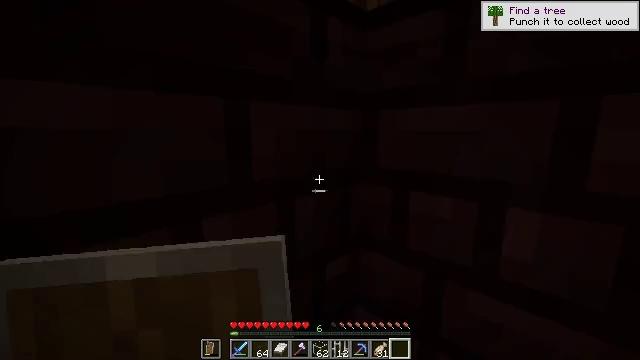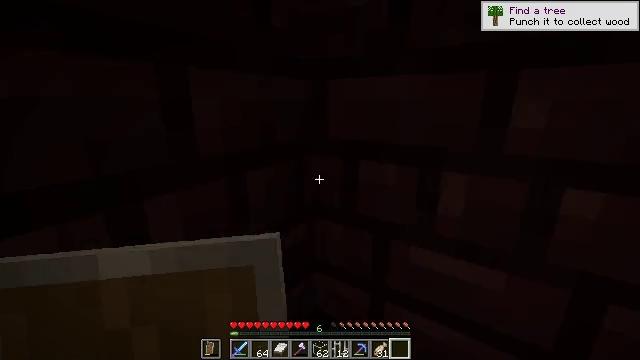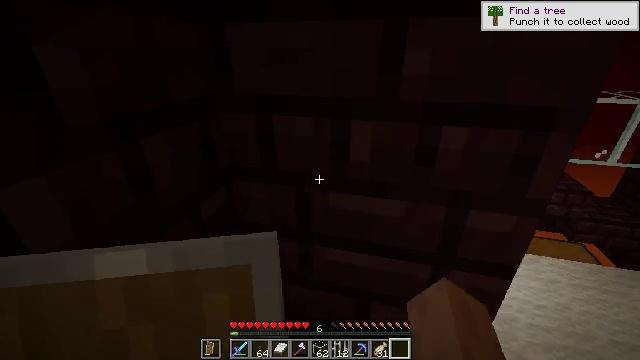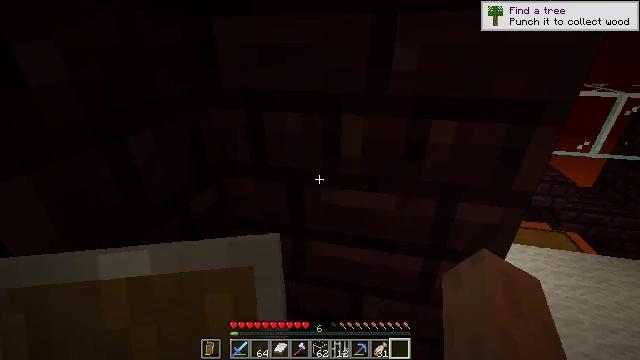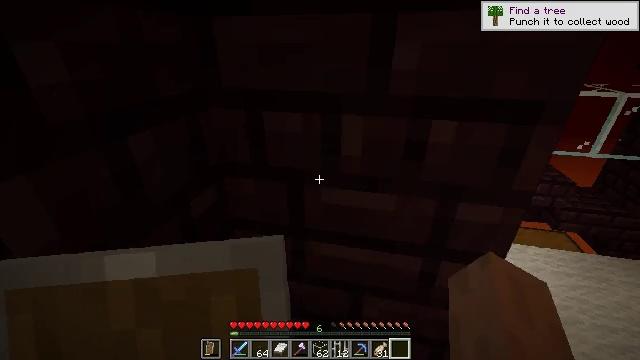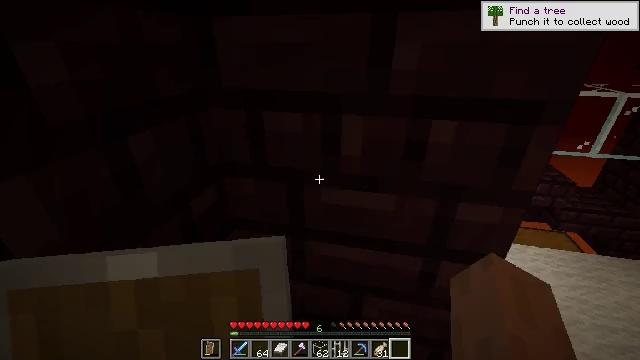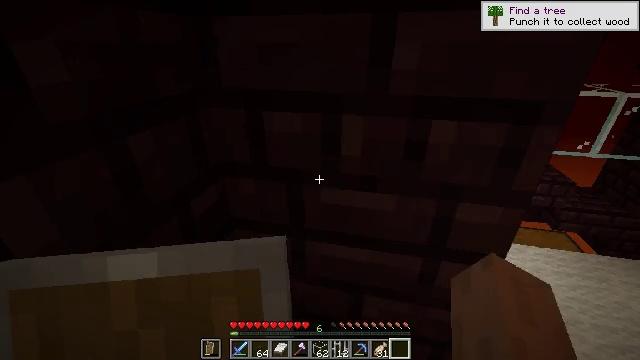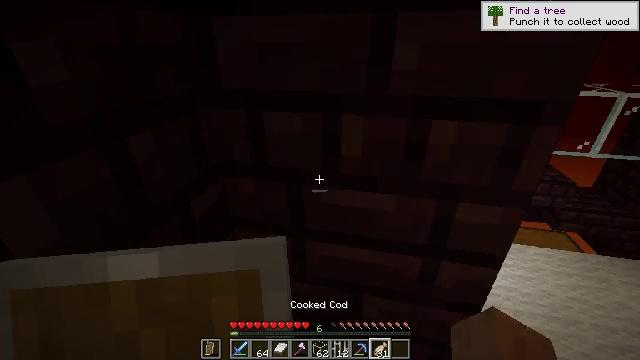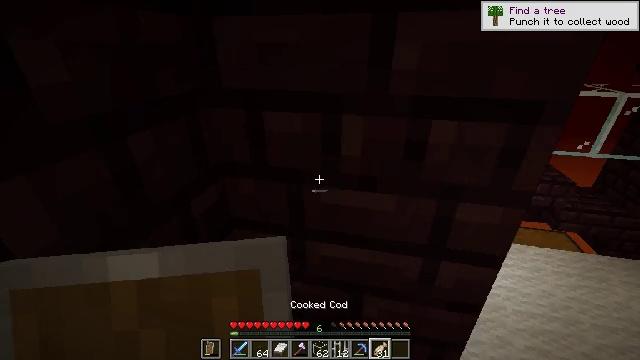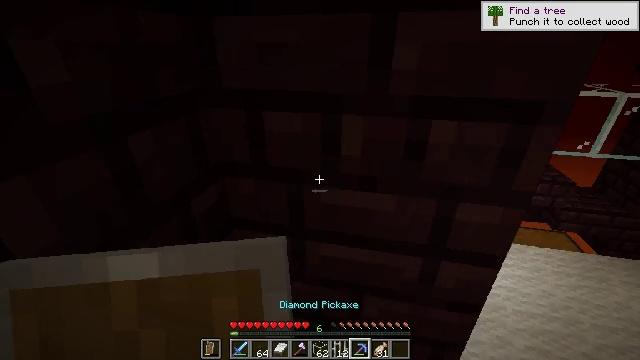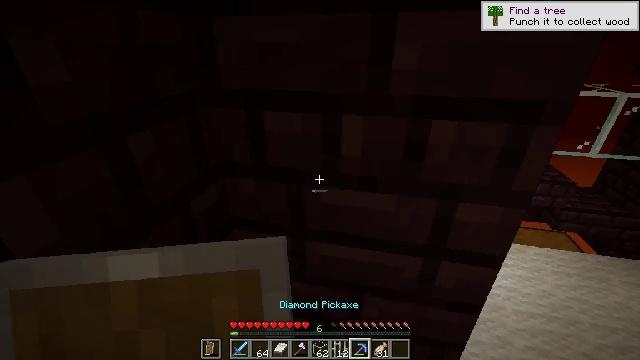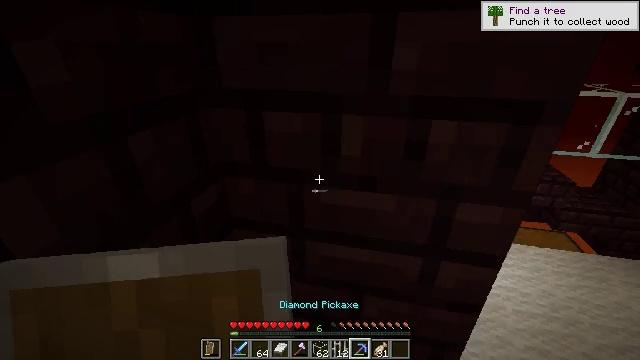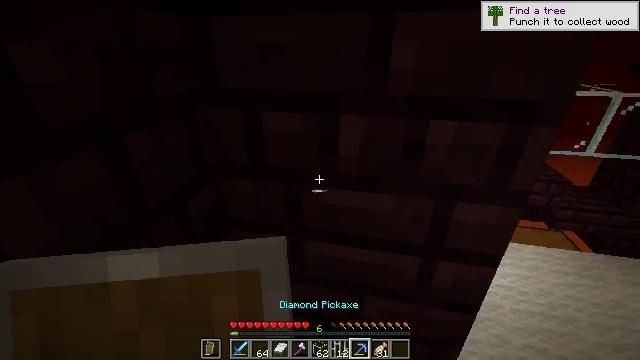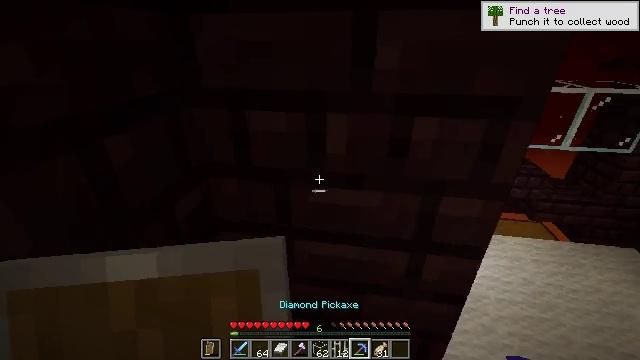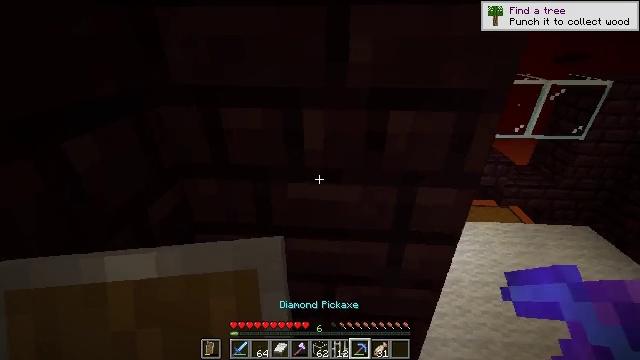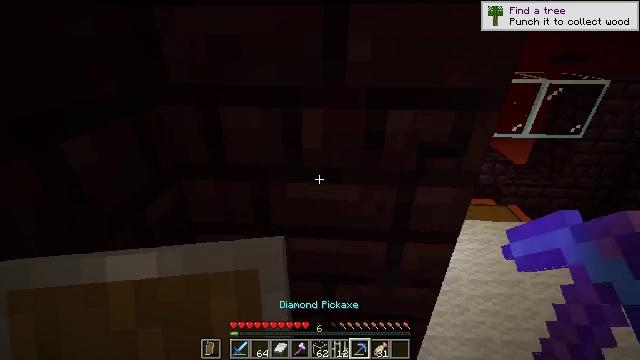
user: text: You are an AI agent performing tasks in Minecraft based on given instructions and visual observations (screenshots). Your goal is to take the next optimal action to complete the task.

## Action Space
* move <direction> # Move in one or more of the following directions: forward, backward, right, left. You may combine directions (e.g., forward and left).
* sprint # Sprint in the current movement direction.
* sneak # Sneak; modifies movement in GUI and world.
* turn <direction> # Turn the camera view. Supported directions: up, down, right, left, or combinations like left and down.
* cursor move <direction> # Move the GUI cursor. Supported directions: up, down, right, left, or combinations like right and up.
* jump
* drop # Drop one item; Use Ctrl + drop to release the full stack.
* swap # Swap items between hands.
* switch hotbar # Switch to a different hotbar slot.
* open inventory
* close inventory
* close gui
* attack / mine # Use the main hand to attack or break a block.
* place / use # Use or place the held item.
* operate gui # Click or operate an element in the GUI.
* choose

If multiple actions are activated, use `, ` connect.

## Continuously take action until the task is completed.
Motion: motion action
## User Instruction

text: Collect nether bricks for building.
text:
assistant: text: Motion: turn right and down
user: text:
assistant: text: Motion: turn right and down
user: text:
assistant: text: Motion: turn right and down
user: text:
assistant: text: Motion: no_op
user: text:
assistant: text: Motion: no_op
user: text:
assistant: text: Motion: no_op
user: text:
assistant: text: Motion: no_op
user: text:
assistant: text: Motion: no_op
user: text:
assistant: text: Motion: no_op
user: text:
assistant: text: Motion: no_op
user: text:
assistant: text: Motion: no_op
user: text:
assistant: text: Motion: no_op
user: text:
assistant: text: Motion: turn right
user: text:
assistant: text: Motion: turn right
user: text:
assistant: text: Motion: attack / mine
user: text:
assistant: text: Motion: attack / mine
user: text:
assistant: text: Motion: attack / mine
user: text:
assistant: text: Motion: attack / mine
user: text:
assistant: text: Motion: attack / mine
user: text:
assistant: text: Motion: attack / mine
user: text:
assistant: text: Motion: turn down, attack / mine
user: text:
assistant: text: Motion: turn down, attack / mine
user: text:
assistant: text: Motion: turn down, attack / mine
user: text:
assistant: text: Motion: attack / mine
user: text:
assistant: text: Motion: attack / mine
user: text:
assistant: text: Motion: attack / mine
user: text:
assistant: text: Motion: attack / mine
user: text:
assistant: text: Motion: attack / mine
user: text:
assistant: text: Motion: attack / mine
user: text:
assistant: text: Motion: attack / mine